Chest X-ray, PA view. Patient: 37 years old, sex F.
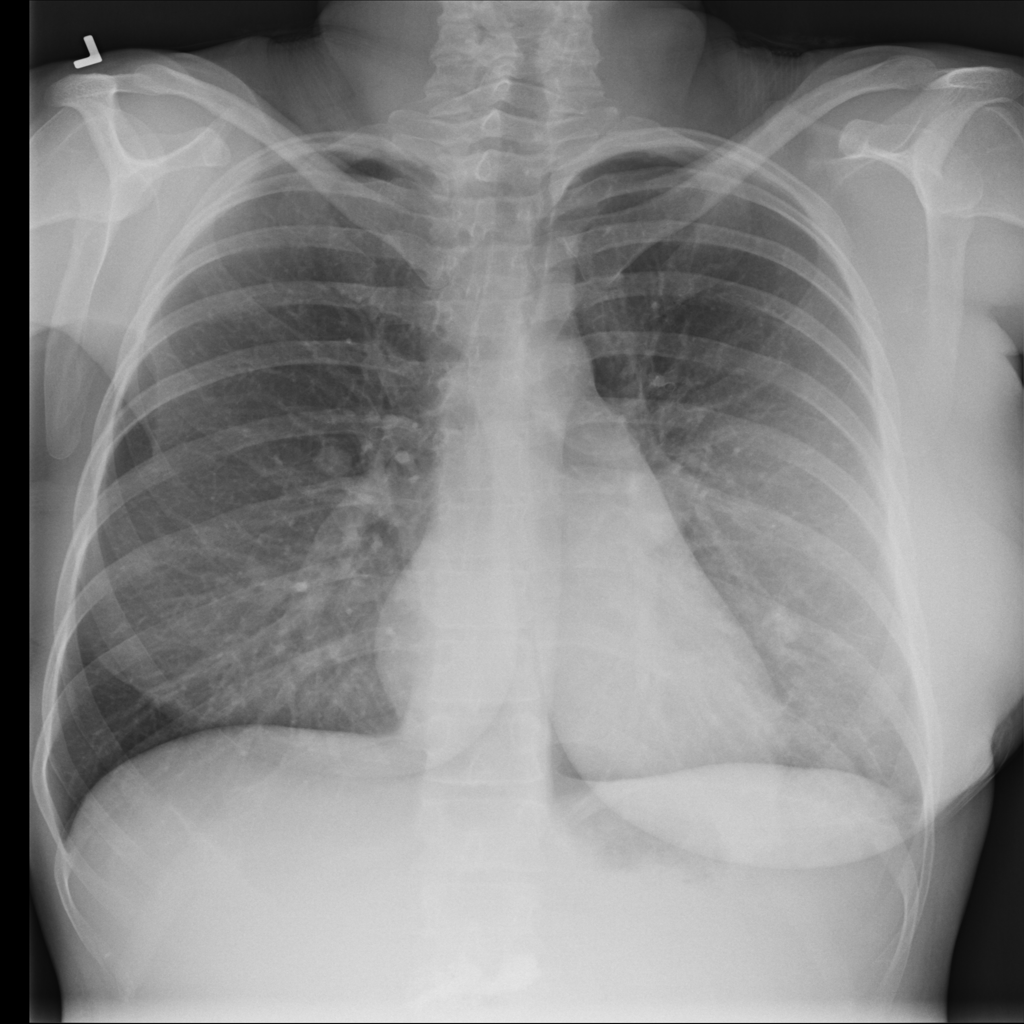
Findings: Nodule